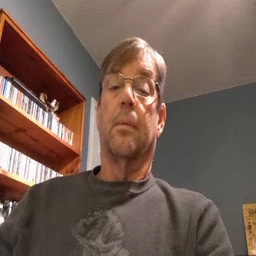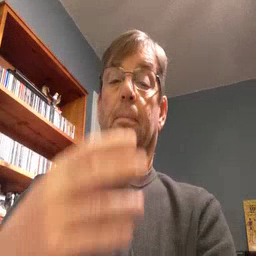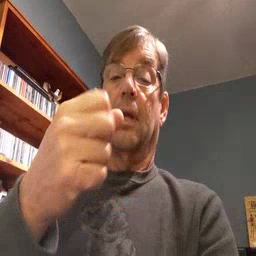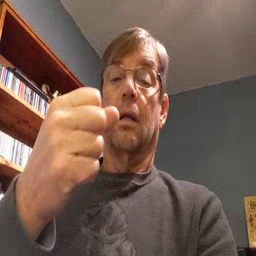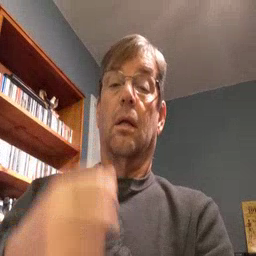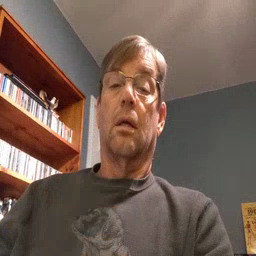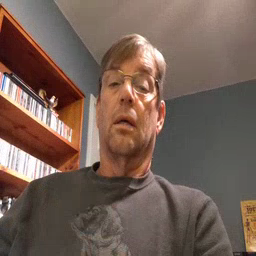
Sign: milk